Question: I'm trying to figure out how to draw an stretchy/elastic line between two points in openGL/Cocos2d on iPhone. Something like this

Where the "band" get's thinner as the line gets longer. iOS uses the same technique I'm aiming for in the Mail.app, pull to refresh.
First of all, is there a name for this kind of thing?
My first thought was to plot a point on the radius of the starting and ending circles based on the angle between to the two, and draw a quadratic bezier curve using the distance/2 as a control point. But I'm not a maths whizz so I'm struggling to figure out how to place the control point which will adjust the thickness of the path.
But a bigger problem is that I need to fill the shape with a colour, and that doesn't seem to be possible with OpenGL bezier curves as far as I can tell since curves don't seem to form part of a shape that can be filled.
So I looked at using a spline created using a point array, but that opens up a whole new world of mathematical pain as I'd have to figure out where all the points along the edge of the path are.
So before I go down that rabbit hole, I'm wondering wether there's something simpler that I'm overlooking, or if anyone can point me towards the most effective technique.
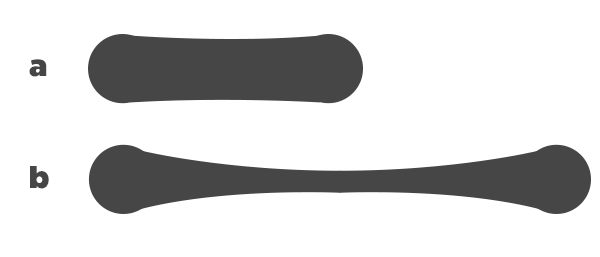
Answer: I'm not sure about a "common" technique that people use, other than calculating it mathematically, but this project, <URL>, is a good example of how to accomplish this.